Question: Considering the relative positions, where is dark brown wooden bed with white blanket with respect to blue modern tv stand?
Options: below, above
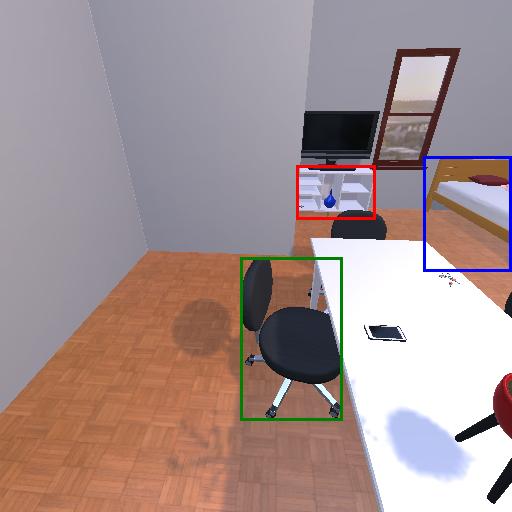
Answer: below